Question: In Android Studio version 1.0 there was a close button beside the memory monitor panel that stops it from reporting memory changes; but in Android Studio version 1.2.1.1 the close button isn't there anymore.
The annoying thing is that 'logcat' will flood the monitoring log and I can't see my log anymore.
'''
05-27 16:21:24.431 32121-32127/com.exampleapp D/jdwp: handlePacket : cmd=0x1, cmdSet=0xC7, len=0x14, id=0x40001396, flags=0x0, dataLen=0x9
05-27 16:21:24.431 32121-32127/com.exampleapp D/jdwp: sendBufferedRequest : len=0x34
05-27 16:21:24.932 32121-32127/com.exampleapp D/jdwp: processIncoming
'''
So how can i stop memory monitor and its annoying logs?
UPDATE 1:

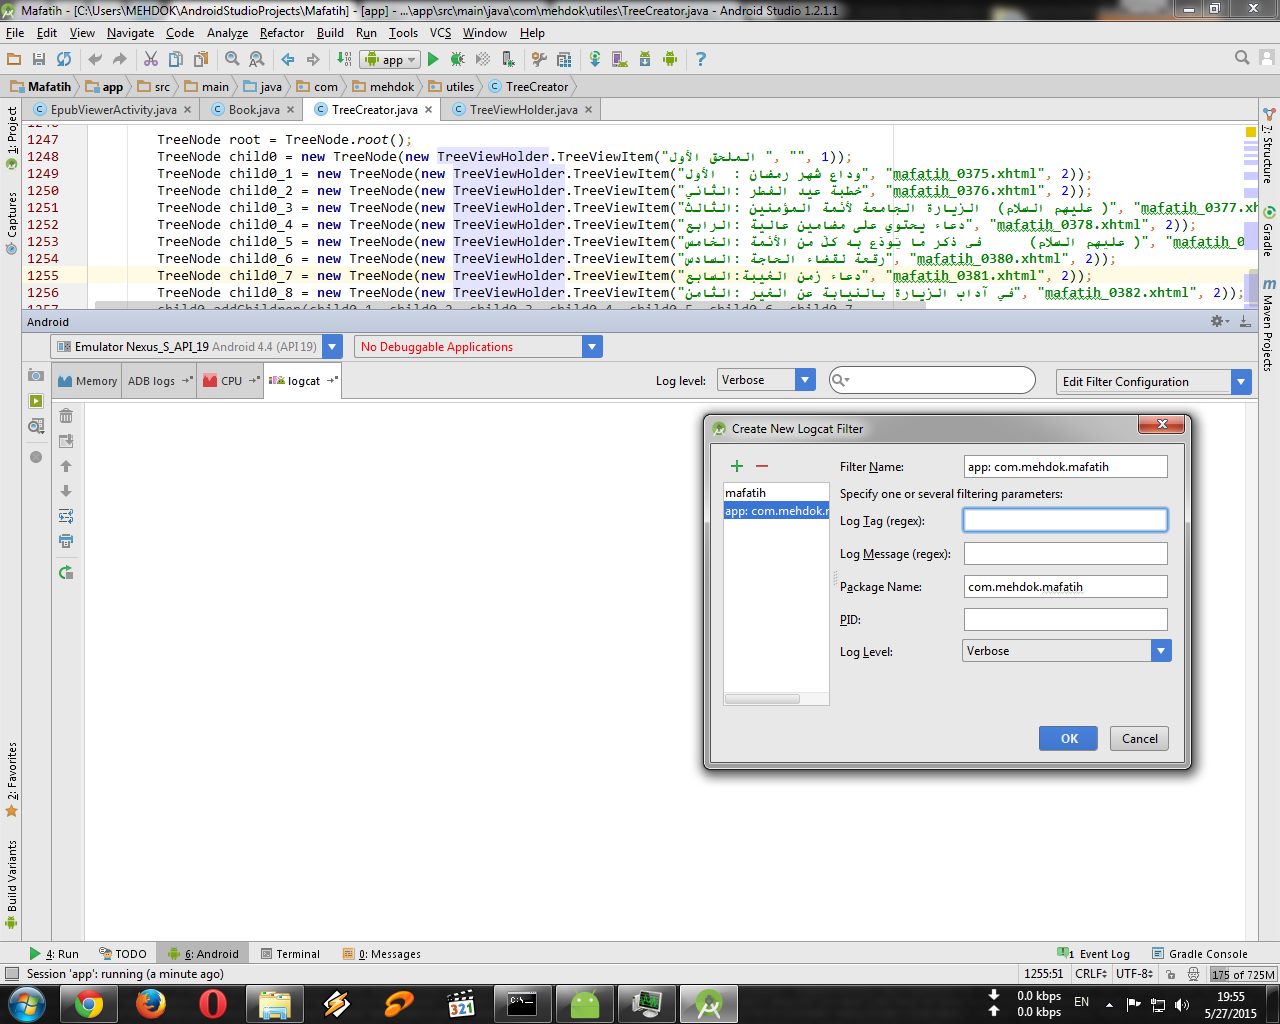
Answer: I believe that logs that you have listed have nothing to do with memory monitor window.
There is not much you can do about such logs. They are of "Debug" level so first thing you can do is to select a more severe log level ("Info", "Warn", "Error" or "Alert"). You can do this in the Log Level dropdown:

If you need to watch debug logs from your app then you can do
'''
Log.wtf("===", "message");
'''
and select Log Level "Assert". This way you'll only see your custom logs.
Or you can use a more sophisticated logging tool, like <URL>